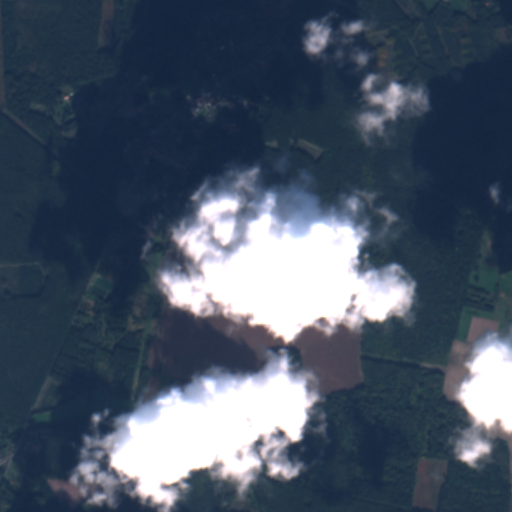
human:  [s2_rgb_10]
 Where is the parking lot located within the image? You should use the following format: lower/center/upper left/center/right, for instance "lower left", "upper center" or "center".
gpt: The parking lot is located in the lower left of the image.
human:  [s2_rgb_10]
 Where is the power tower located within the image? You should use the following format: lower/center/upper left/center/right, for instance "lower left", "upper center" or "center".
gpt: There is no power tower in the image.